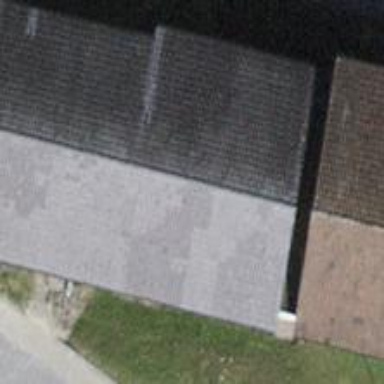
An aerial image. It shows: School building.